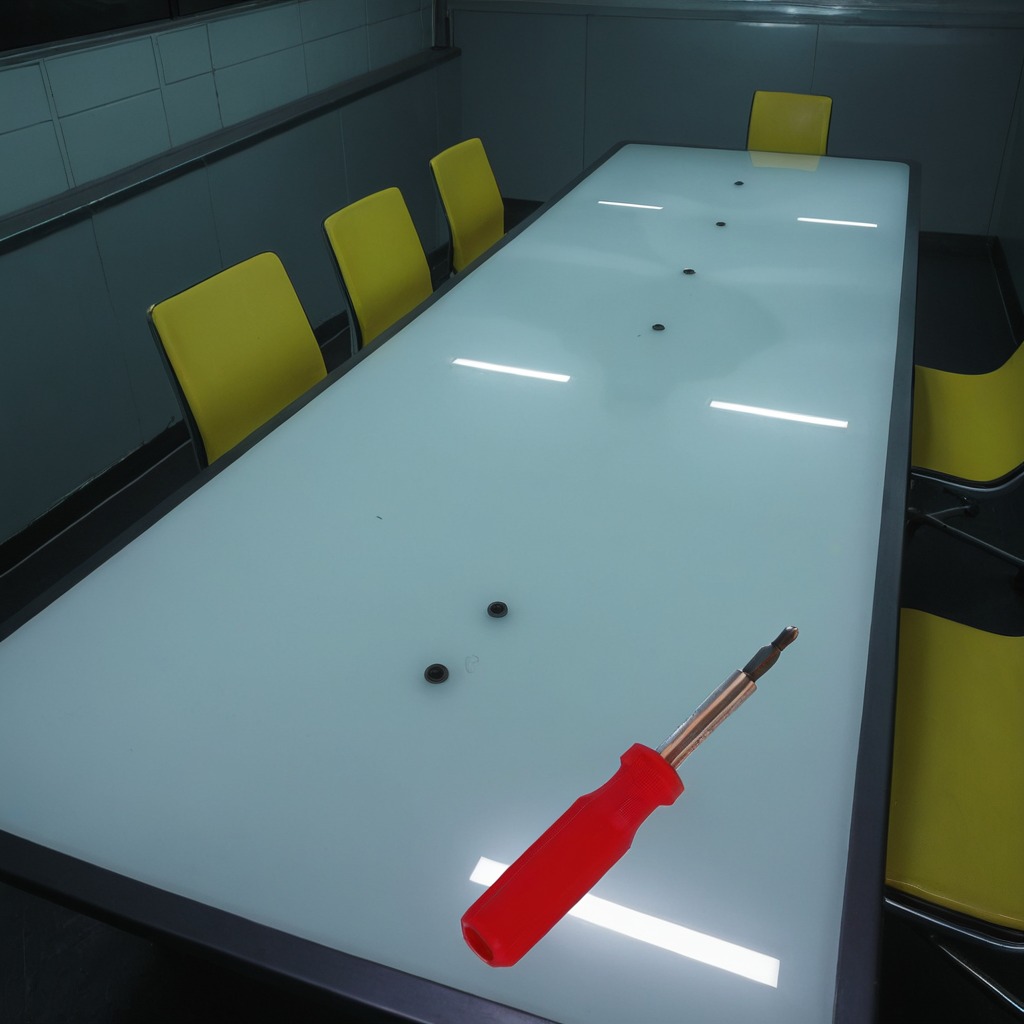
A screwdriver is lying on the table.